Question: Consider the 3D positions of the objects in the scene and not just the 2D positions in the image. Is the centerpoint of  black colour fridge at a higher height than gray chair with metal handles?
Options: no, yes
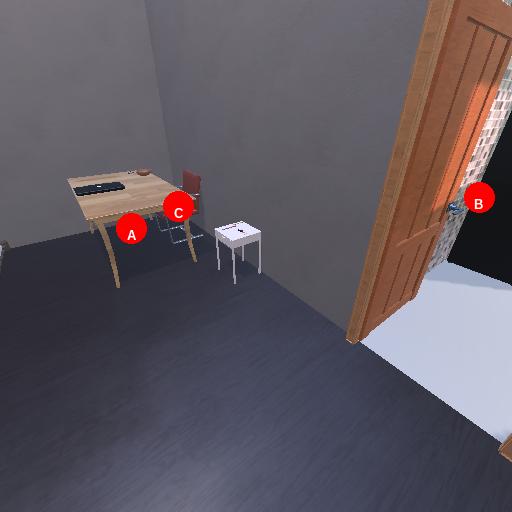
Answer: no